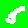
Digit: 5